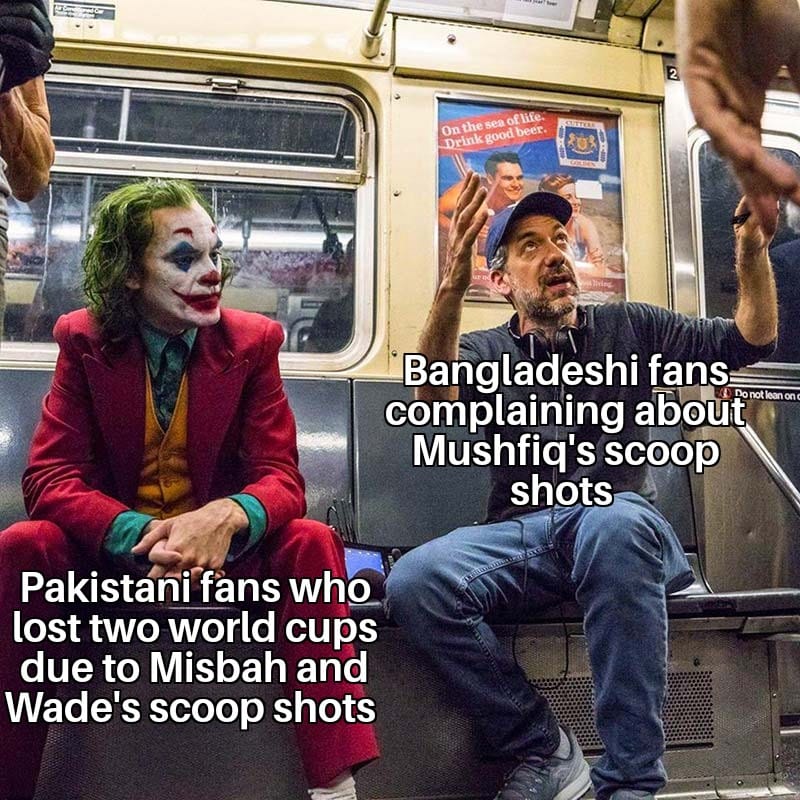
Caption: Bangladeshi fans complaining about Mushfiq's scoop shots    Pakistani fans who lost two world cups due to Misbah and Wade's scoop shots
Label: non-hate